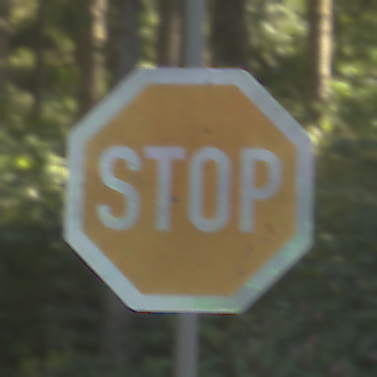
Verkehrszeichen: Stop
Umgebung: Outdoor, Nature
Tageszeit: MorningAfternoon
Wetter: Clear
Licht: Natural
Jahreszeit: NotSpecified
Kontrast: LowContrast